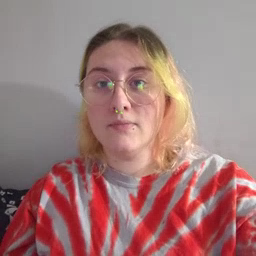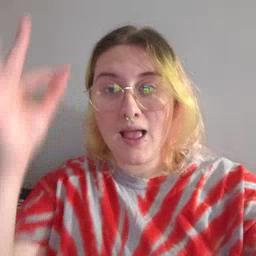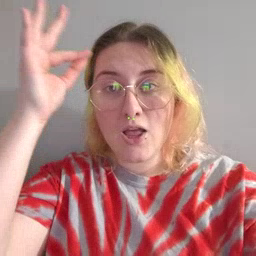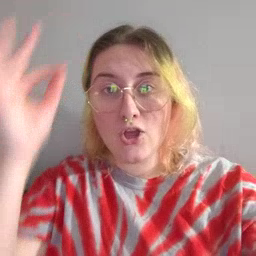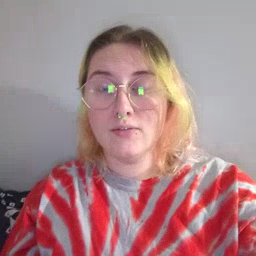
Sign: hair